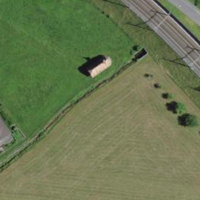
EUNIS habitat code: 24
Species observed at this site:
Veronica chamaedrys